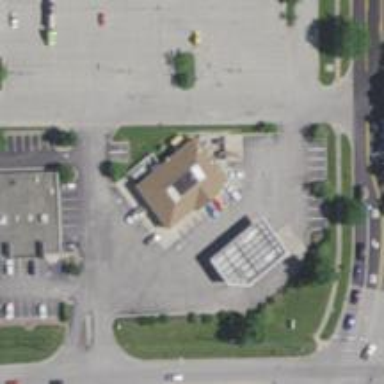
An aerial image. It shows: Convenience shop.